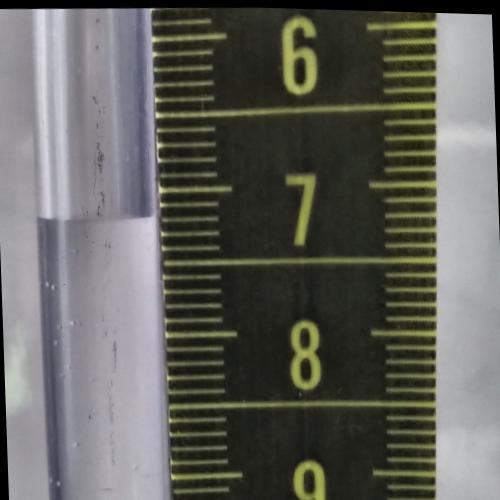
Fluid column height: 7.2 cm